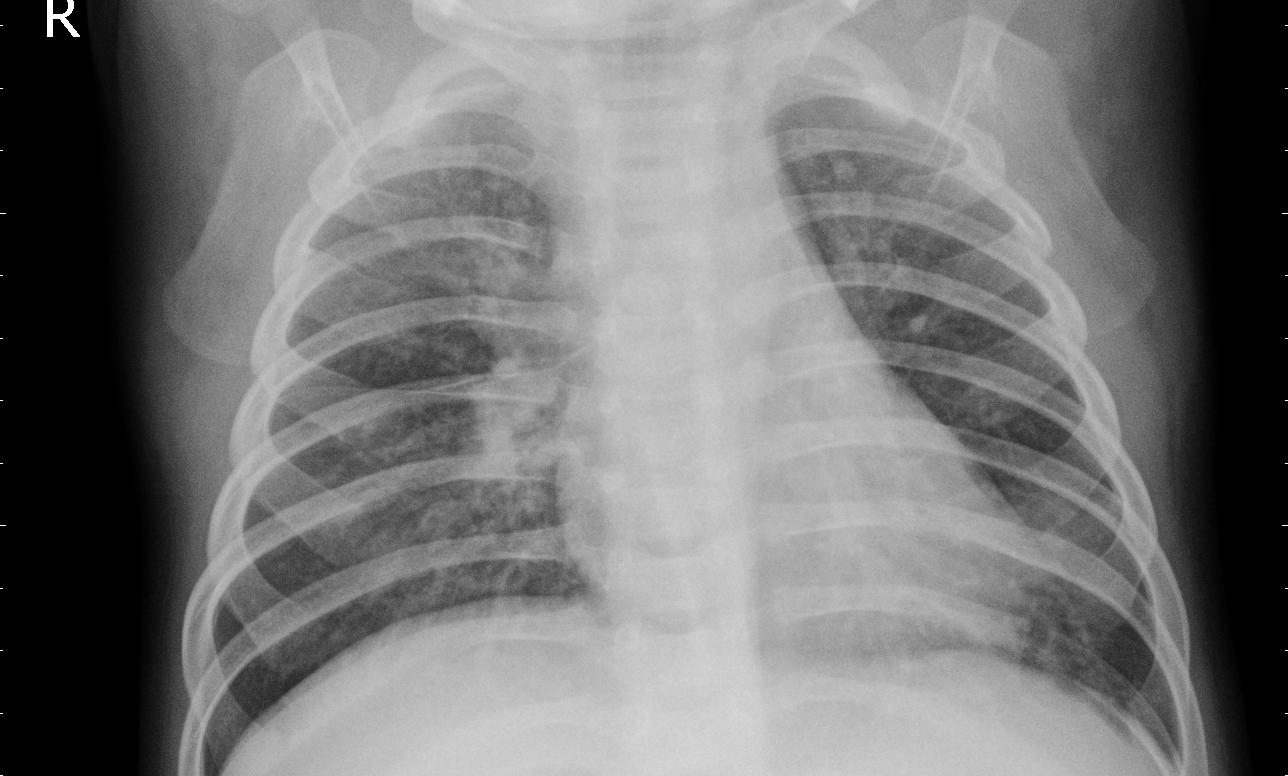
Diagnosis: PNEUMONIA